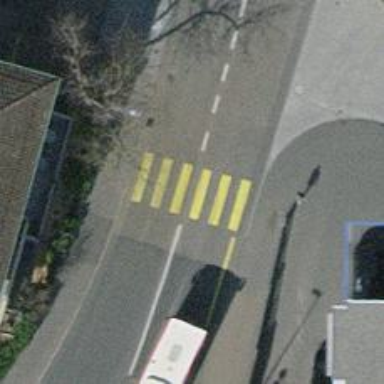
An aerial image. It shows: Uncontrolled road crossing.